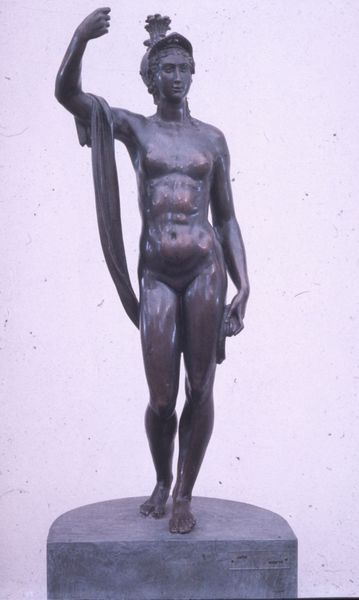
Titel: Minerva
Künstler: Benvenuto Cellini
Institution: Florenz, Bargello
Schlagwörter: akt, hand, held, körper, nackt, umhang, brust, frau, blick, schal, arm, arme, sockel, skulptur, beine, kopfbedeckung, laufen, weiblich, glanz, bauch, bronze, plastik, antike, helm, schritt, kunst, mythologie, göttin, speer, hermes, fackel, athena, rumpf, bacuh, heldin, statute, kontraposto, #figur